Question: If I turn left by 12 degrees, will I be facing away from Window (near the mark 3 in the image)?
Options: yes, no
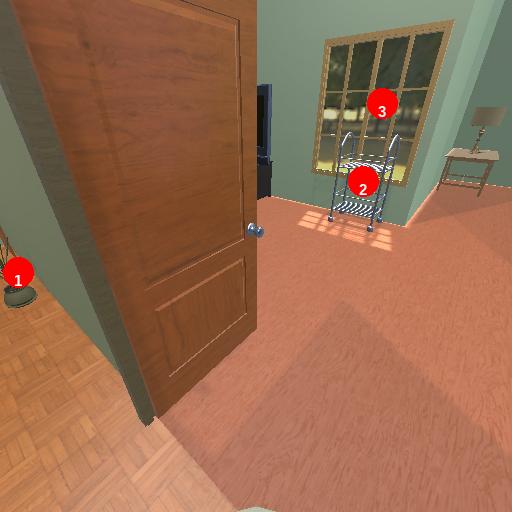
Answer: yes